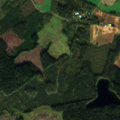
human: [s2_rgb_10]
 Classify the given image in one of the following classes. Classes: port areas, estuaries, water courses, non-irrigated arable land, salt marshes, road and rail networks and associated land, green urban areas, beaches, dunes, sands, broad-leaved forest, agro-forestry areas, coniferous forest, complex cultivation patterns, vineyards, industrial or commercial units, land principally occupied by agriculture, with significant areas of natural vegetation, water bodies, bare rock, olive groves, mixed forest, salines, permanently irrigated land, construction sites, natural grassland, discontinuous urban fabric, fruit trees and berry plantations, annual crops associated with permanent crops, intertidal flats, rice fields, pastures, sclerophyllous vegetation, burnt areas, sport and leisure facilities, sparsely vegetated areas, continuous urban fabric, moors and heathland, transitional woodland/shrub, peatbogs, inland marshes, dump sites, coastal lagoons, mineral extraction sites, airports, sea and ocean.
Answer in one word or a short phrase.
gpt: non-irrigated arable land, coniferous forest, mixed forest